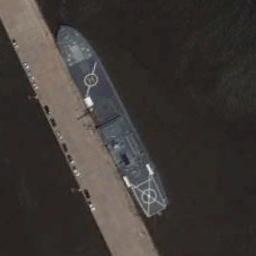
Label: ship